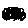
Label: hexagon